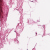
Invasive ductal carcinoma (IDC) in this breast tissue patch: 0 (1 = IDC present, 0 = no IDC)